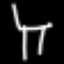
Label: chair